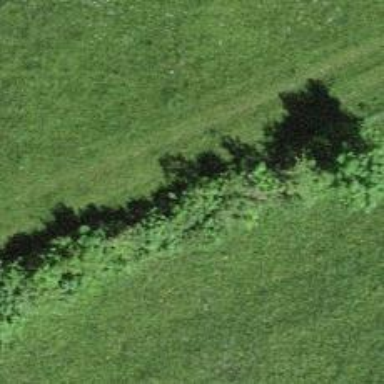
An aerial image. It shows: Hedge barrier.